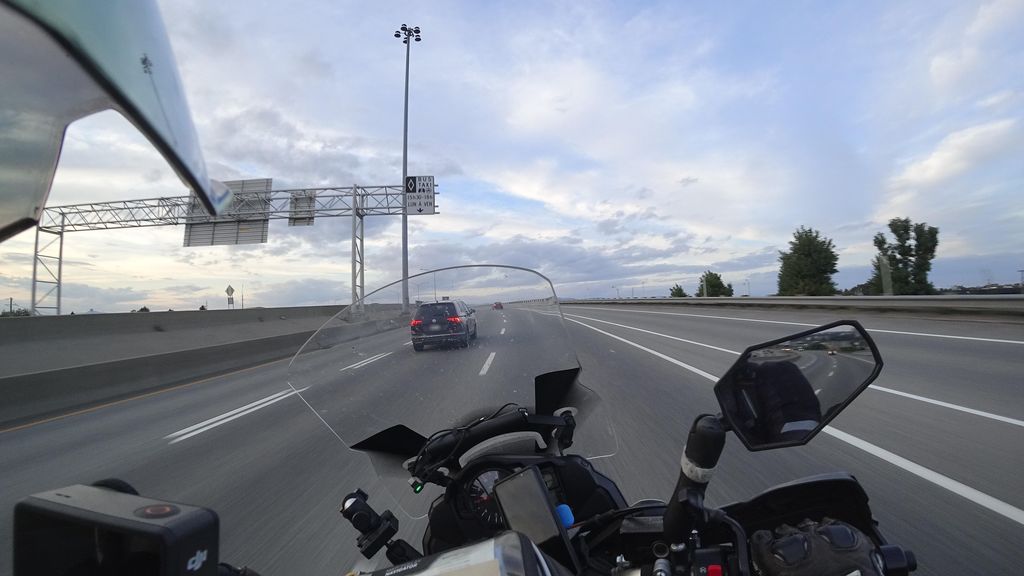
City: quebec_city